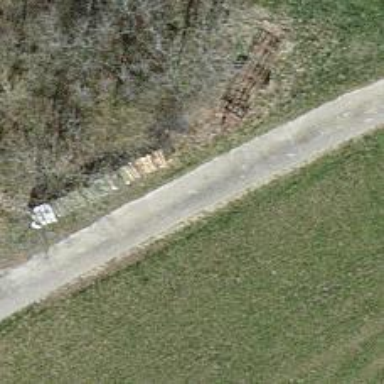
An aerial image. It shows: Concrete track with grade1 tracktype.